Interaction volume radius: 5 \u00c5
Interaction volume height: 25 \u00c5
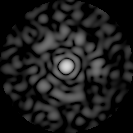
Disorder parameter: 0.8435